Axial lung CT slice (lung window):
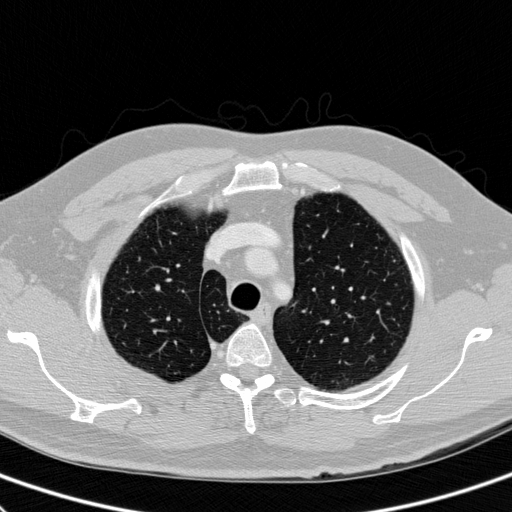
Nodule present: no